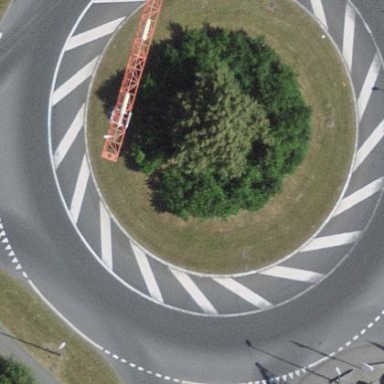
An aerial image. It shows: Secondary road with asphalt surface leading to roundabout junction.